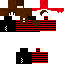
A male human skin with dark skin, wearing brown long hair dressed in a red hoodie and black pants, featuring a closed mouth.